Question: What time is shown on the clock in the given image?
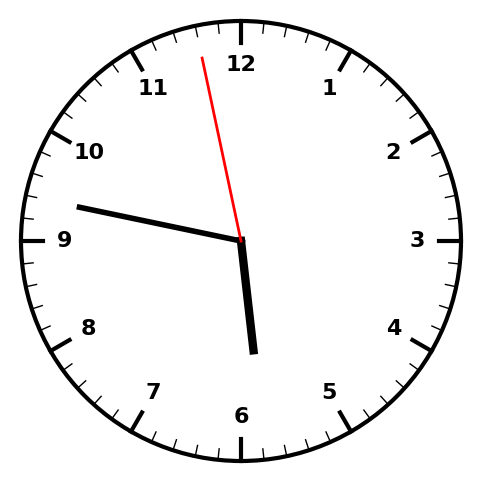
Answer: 05:46:58